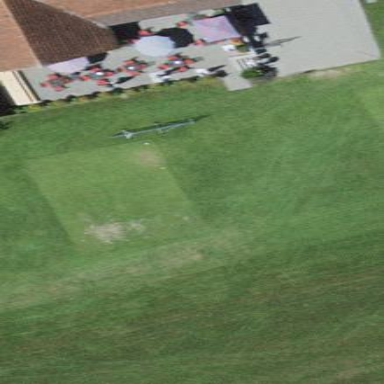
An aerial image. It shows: Golf tee.